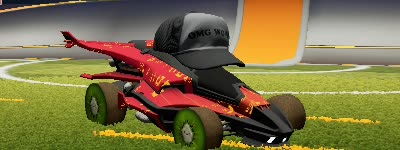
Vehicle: aftershock